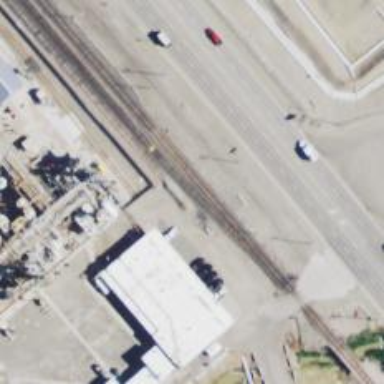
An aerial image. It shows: Railway siding for service.